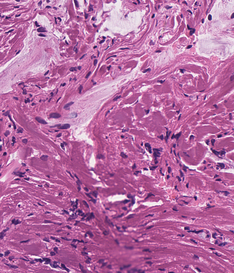
Tumor epithelial tissue: no
Tumor-associated stroma tissue: yes
Normal tissue: no